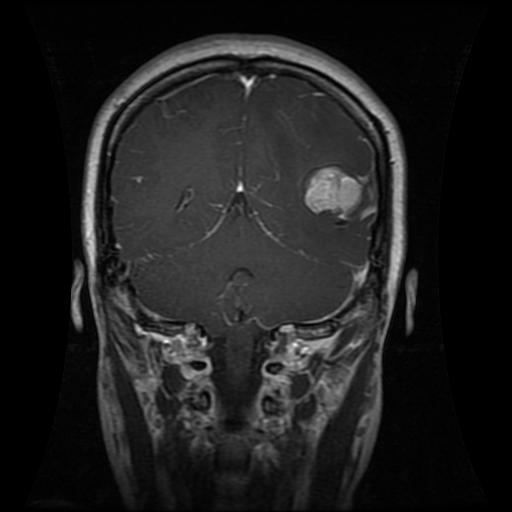
Label: glioma